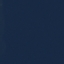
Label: SeaLake